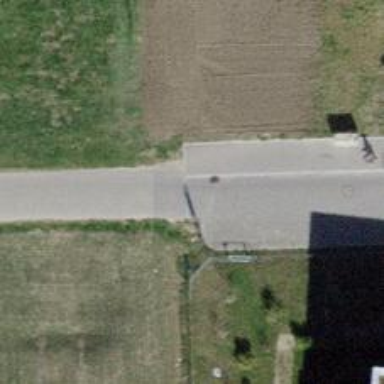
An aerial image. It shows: Residential road with asphalt surface. It is suitable for agricultural motorcars.